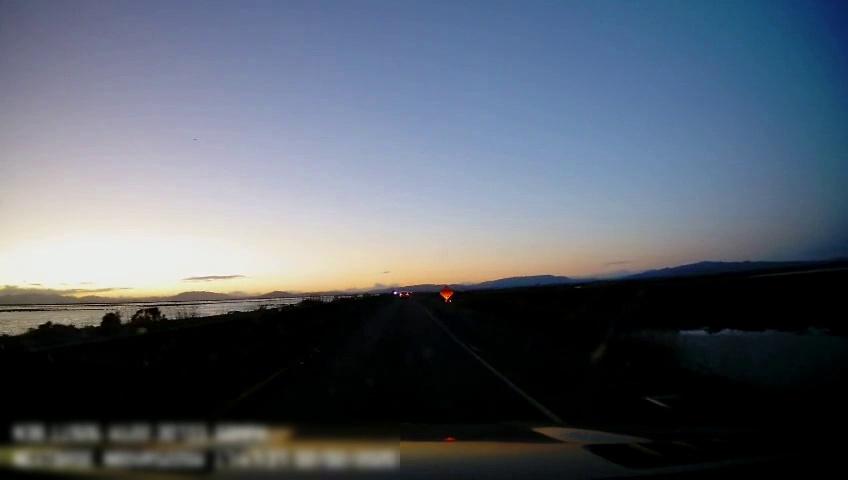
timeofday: Dusk/Dawn/Twilight
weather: Sunny
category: Drivable Space
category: Vehicles | Car
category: Lanes | Current Lane
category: Lanes | Current Lane
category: Traffic | Signs